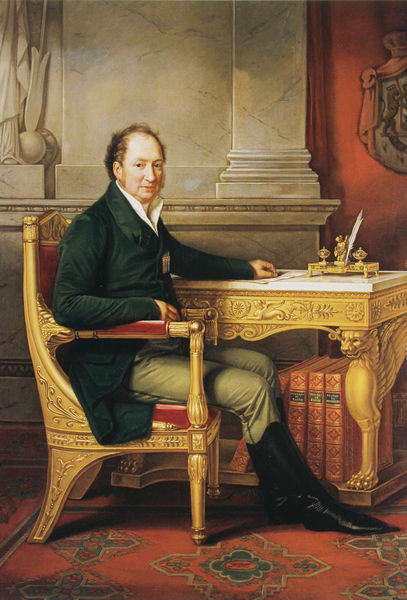
Titel: König Max I. Jospeh am Schreibtisch
Künstler: Joseph Karl Stieler
Institution: Privatbesitz
Schlagwörter: adler, feder, flügel, gemälde, hand, mann, weiß, gelb, grün, sitzen, frisur, haar, hintergrund, licht, marmor, pfeiler, profil, raum, schwarz, stuhl, säule, tisch, zimmer, rot, tuch, malerei, muster, ornament, rock, teppich, anzug, hose, jacke, wand, kragen, mensch, samt, bildnis, herr, innenraum, möbel, portrait, porträt, vorhang, öl, figur, gold, haare, mantel, realismus, reich, sessel, sitzend, stoff, stoffe, adel, innen, klassizismus, england, potrait, seide, arbeit, statue, relief, bücher, papier, schreibtisch, lehne, farben, mauer, farbe, pilaster, figuren, romantik, chair, column, hall, hands, könig, oil, red, stool, velvet, white, armchair, black, carpet, collar, face, formal, france, gilded, golden, green, grey, hair, nose, old, painting, room, seat, seated, sit, sitting, table, wall, yellow, glatze, sitzt, rug, floor, edel, ölfarbe, ölfarben, gehrock, wände, tusche, gefäß, philosoph, buch, vergoldet, bayern, dreiviertel, uniform, bürger, schriftsteller, orden, stiefel, herrscher, brokat, fürst, stift, tinte, halbglatze, pult, fries, wappen, sims, feather, rasiert, portät, brief, schreiben, classical, man, leder, ear, orange, german, armor, drapes, eyes, suit, balu, gelehrter, löwe, würdeformel, marmorplatte, tintenfass, paper, sekretär, teppisch, teuer, emblem, gilt, look, shadow, coat, mouth, boots, french, books, desk, jacket, pen, quill, writing, sculpture, joseph, papers, letter, marble, reading, smiling, person, schreibfeder, max, arms, pose, vest, federkiel, history, maximilian, ink, halbsäule, colored, signature, bald, pants, shoe, shoes, study, max joseph, english, boot, biedermaier, coat of arms, crest, stifel, legs, pfalz, folianten, shield, book, leaf, lips, colour, elegant, paint, persian, pillar, work, neoclassical, releif, ferder, carving, zweibrücken, armor of coats, armour of coats, eder, encyclopaedia britannica, encyclopedia britannica, maximilian joseph, schreibutensilien, trousers, wittelsbach, rich, shirt, oriental, gelehrt, studierstube, wissen, schreibzeug, lion, maror, wing, reiterhose, code of arms, self, self portrait, tische, historic, architektur, david, leather, european, reiteranzug, umhang, pier, official, power, edward, carved, bindings, writer, cushions, oriental carpet, claw, man in chair, write, acadism, academism, tiosch, caot, shiled, frock, librarian, teppich zimmer, stilefel, griffon, tisvh, marble desk, winged lion, signer, green coat, heraldic, stifefel, 책상에 펜과 종이가 놓여있다, 검정색 가죽 부츠를 신고있다, 윗머리가 벗겨져있고 갈색머리에 곱슬이다, 고급진 책걸상에 앉아있다, 초록색 코트를 걸치고 있다, 피부가 매우 하얗다, schreibtzeug, max i joseph